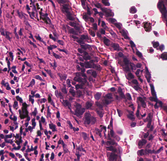
Tumor epithelial tissue: yes
Tumor-associated stroma tissue: yes
Normal tissue: no